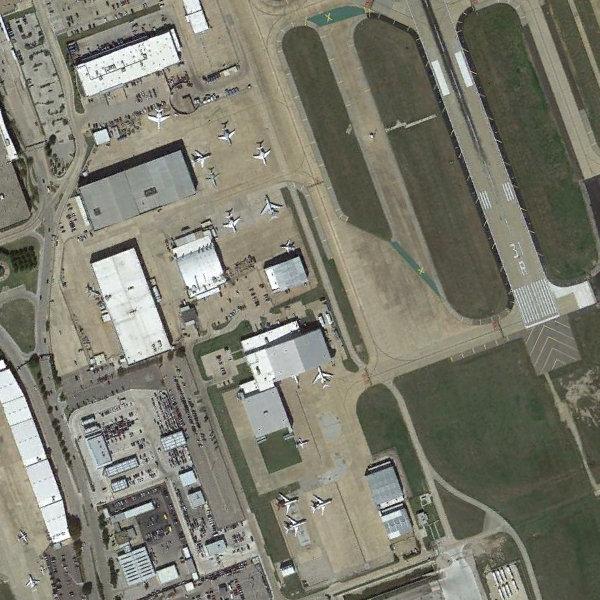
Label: Airport